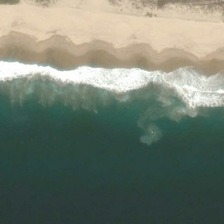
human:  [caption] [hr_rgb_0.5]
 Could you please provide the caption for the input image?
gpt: some trees are planted on the beach .

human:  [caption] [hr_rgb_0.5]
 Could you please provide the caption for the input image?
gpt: the beach was wet with sea water .

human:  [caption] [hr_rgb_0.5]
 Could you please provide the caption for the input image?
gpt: the beach was wet with sea water .

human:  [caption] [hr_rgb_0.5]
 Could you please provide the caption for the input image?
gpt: some trees are planted on the beach .

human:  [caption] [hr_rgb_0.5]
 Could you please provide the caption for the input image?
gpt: some trees are planted on the beach .